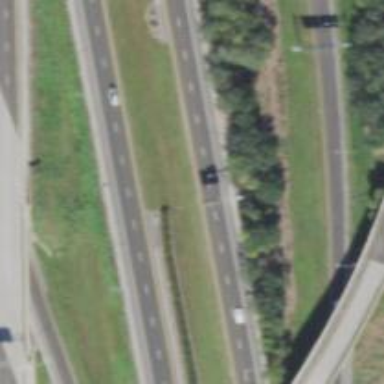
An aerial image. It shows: Asphalt motorway.